Question: I have created a very basic wpf application that I want to use to record time entries against different projects.
I havent used mvvm for this as I think its an overkill.
I have a form that contains a combobox and a listbox. I have created a basic entity model like this

What I am trying to do is bind the combobox to Project and whenever I select an item from the combobox it updates the listview with the available tasks associated with that project.
This is my xaml so far. I dont have any code behind as I have simply clicked on that Data menu and then datasources and dragged and dropped the items over. The application loads ok and the combobox is been populated however nothing is displaying in the listbox.
Can anyone tell me what I have missed?
'''
<Window.Resources>
<CollectionViewSource x:Key="tasksViewSource" d:DesignSource="{d:DesignInstance l:Task, CreateList=True}" />
<CollectionViewSource x:Key="projectsViewSource" d:DesignSource="{d:DesignInstance l:Project, CreateList=True}" />
</Window.Resources>
<Grid DataContext="{StaticResource tasksViewSource}">
<l:NotificationAreaIcon
Text="Time Management"
Icon="Resources\NotificationAreaIcon.ico"
MouseDoubleClick="OnNotificationAreaIconDoubleClick">
<l:NotificationAreaIcon.MenuItems>
<forms:MenuItem Text="Open" Click="OnMenuItemOpenClick" DefaultItem="True" />
<forms:MenuItem Text="-" />
<forms:MenuItem Text="Exit" Click="OnMenuItemExitClick" />
</l:NotificationAreaIcon.MenuItems>
</l:NotificationAreaIcon>
<Button Content="Insert" Height="23" HorizontalAlignment="Left" Margin="150,223,0,0" Name="btnInsert" VerticalAlignment="Top" Width="46" Click="btnInsert_Click" />
<ComboBox Height="23" HorizontalAlignment="Left" Margin="70,16,0,0" Name="comProjects" VerticalAlignment="Top" Width="177" DisplayMemberPath="Project1" ItemsSource="{Binding Source={StaticResource projectsViewSource}}" SelectedValuePath="ProjectID" />
<Label Content="Projects" Height="28" HorizontalAlignment="Left" Margin="12,12,0,0" Name="label1" VerticalAlignment="Top" IsEnabled="False" />
<Label Content="Tasks" Height="28" HorizontalAlignment="Left" Margin="16,61,0,0" Name="label2" VerticalAlignment="Top" />
<ListBox Height="112" HorizontalAlignment="Left" Margin="16,87,0,0" Name="lstTasks" VerticalAlignment="Top" Width="231" DisplayMemberPath="Task1" ItemsSource="{Binding Path=ProjectID, Source=comProjects}" SelectedValuePath="TaskID" />
<TextBox Height="23" HorizontalAlignment="Left" Margin="101,224,0,0" Name="txtMinutes" VerticalAlignment="Top" Width="42" />
<Label Content="Mins to Insert" Height="28" HorizontalAlignment="Left" Margin="12,224,0,0" Name="label3" VerticalAlignment="Top" />
<Button Content="None" Height="23" HorizontalAlignment="Left" Margin="203,223,0,0" Name="btnNone" VerticalAlignment="Top" Width="44" />
</Grid>
'''
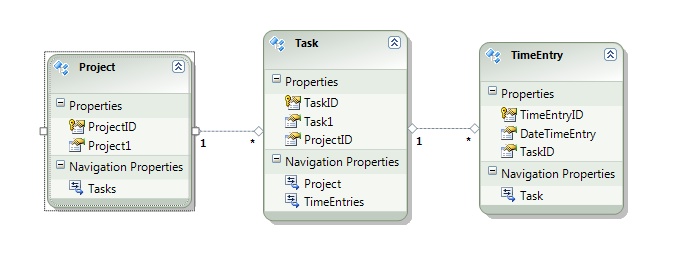
Answer: You set the DataContext in the Grid, so just change your ItemsSource as indicated below.
'''
<Grid DataContext="{StaticResource tasksViewSource}">
<ListBox Height="112"
HorizontalAlignment="Left"
Margin="16,87,0,0"
Name="lstTasks"
VerticalAlignment="Top"
Width="231"
DisplayMemberPath="Task1"
ItemsSource="{Binding}"
SelectedValuePath="TaskID" />
</Grid>
'''
You'll also want to filter the task list, to do that just change the generated code.
Here is an example I hacked together.
You can toggle the value using the SelectionChanged event from your ComboBox.
'''
private System.Data.Objects.ObjectQuery<Models.Task> GetTasksQuery(Models.StackoverflowEntities stackoverflowEntities)
{
// get the selected item
int id = (int)cboProjects.SelectedValue;
System.Data.Objects.ObjectQuery<CollectionViewSourceEF.Models.Task> tasksQuery = stackoverflowEntities.Tasks.Where(task => task.ProjectID == id) as ObjectQuery<Task>;
return tasksQuery;
}
'''